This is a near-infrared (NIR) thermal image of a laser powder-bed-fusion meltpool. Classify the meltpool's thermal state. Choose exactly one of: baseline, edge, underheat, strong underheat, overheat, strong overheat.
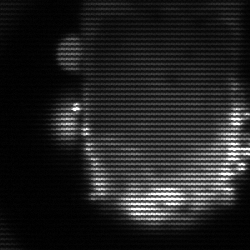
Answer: baseline